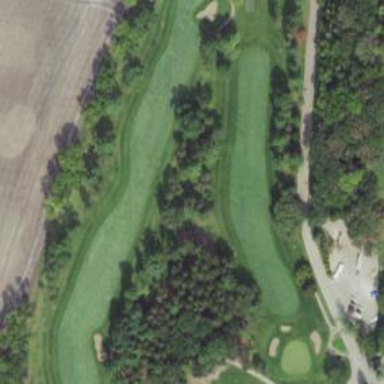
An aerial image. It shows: Golf fairway surrounded by grass.